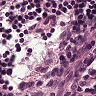
Metastatic tissue present: no